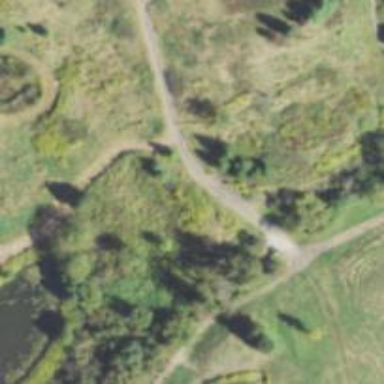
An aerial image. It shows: Path designated for golf carts.